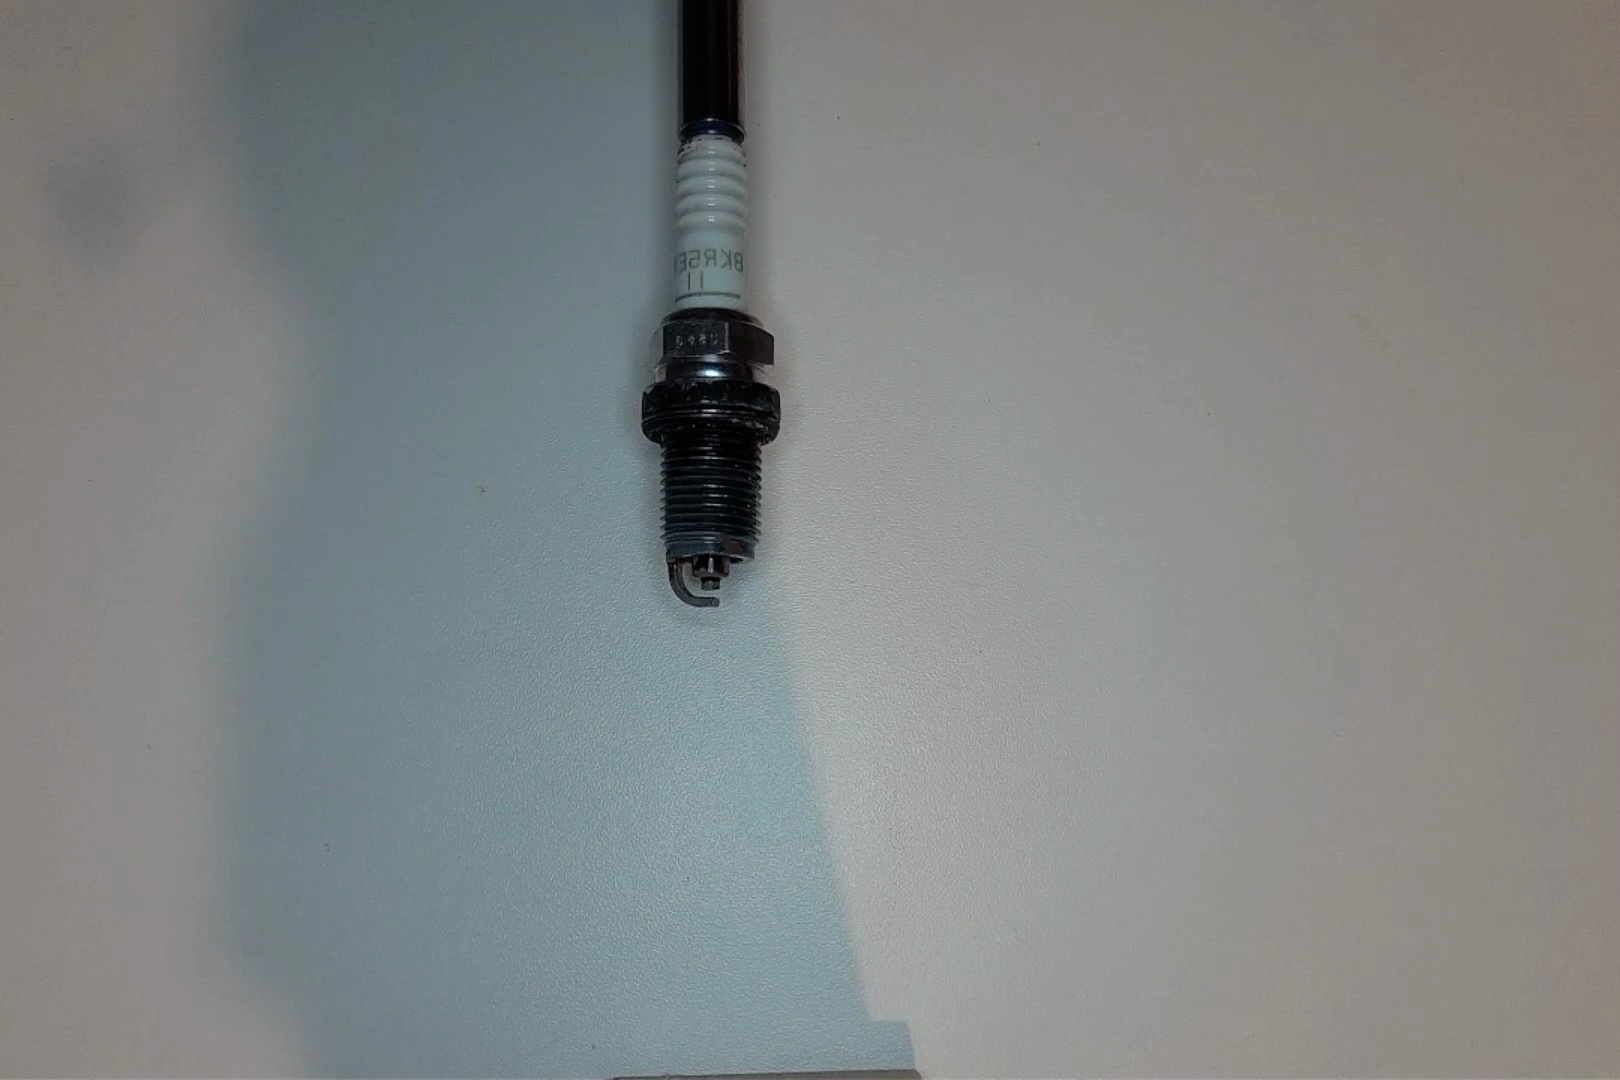
Label: anomaly